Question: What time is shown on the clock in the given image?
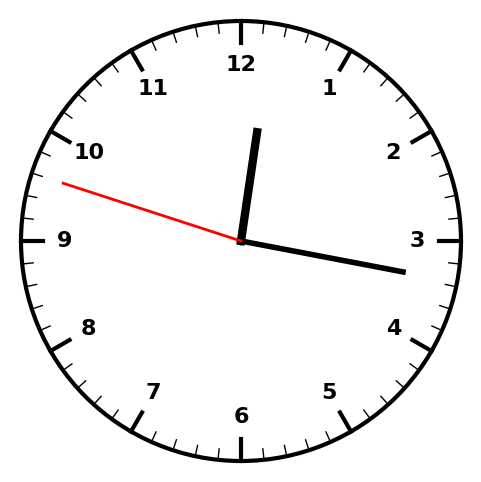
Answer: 12:16:48